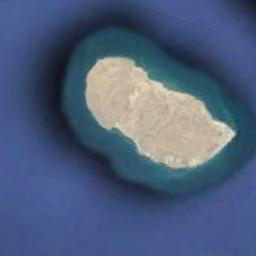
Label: island